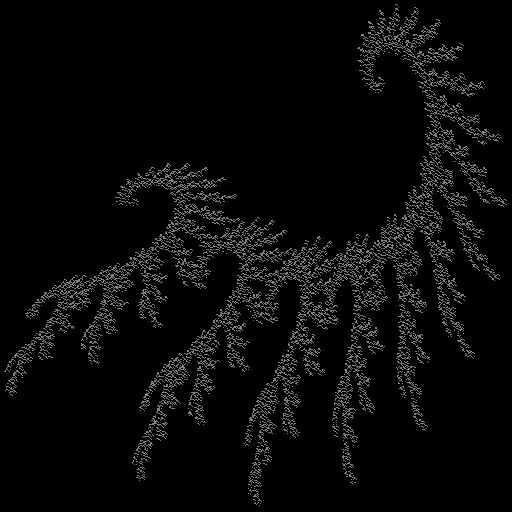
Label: grassfern